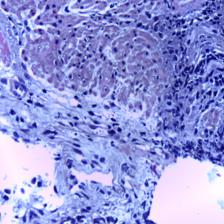
Diagnosis: OSCC